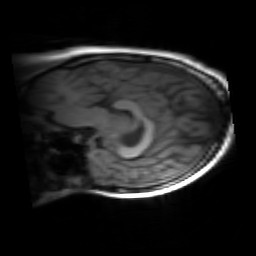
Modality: inplaneT1
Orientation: sagittal
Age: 32
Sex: female
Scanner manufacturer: siemens
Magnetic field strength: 3 T
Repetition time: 1.2 s
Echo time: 0.00251 s